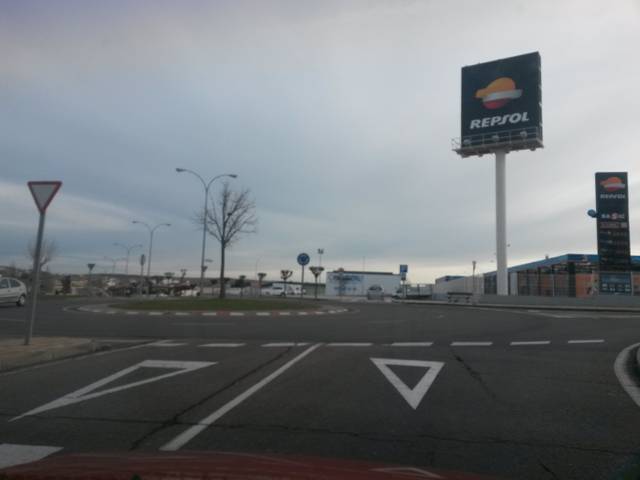
Region: Spain
Coordinates: 40.94, -5.655